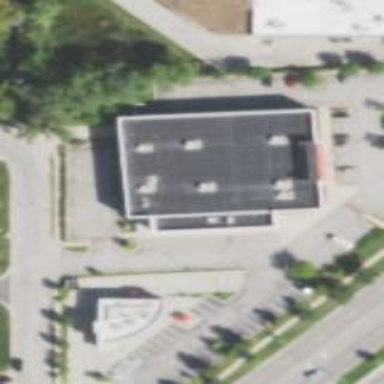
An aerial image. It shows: Retail building.